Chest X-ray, AP view. Patient: 69 years old, sex M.
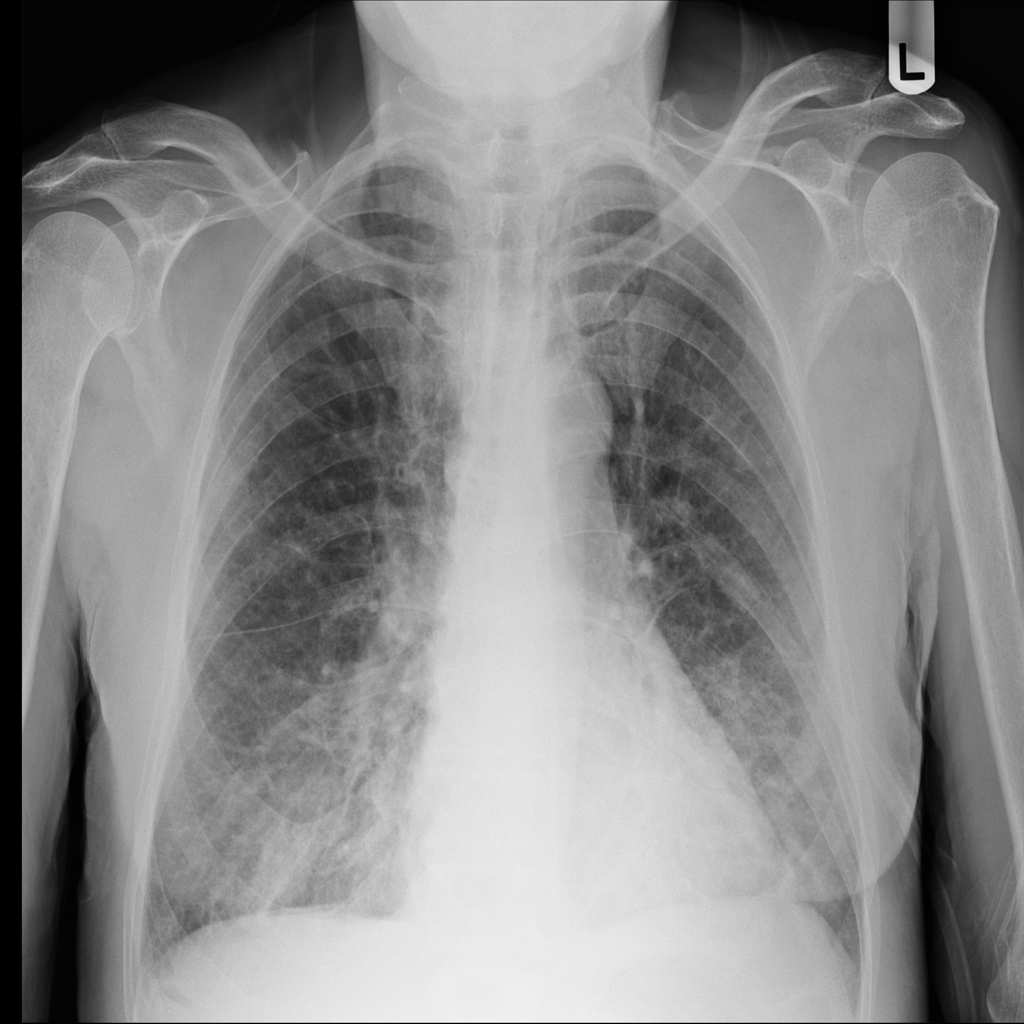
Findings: Edema, Pneumonia